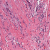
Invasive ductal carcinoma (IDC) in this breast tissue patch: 1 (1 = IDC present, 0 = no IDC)